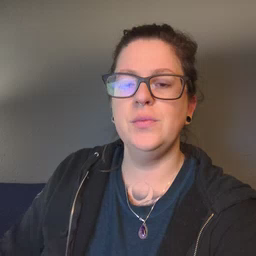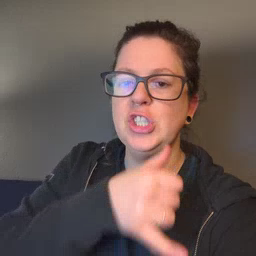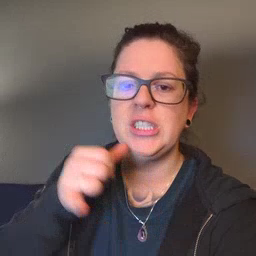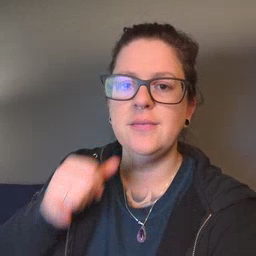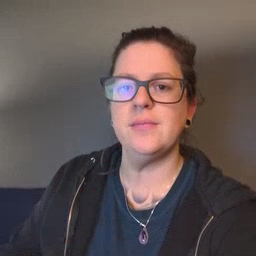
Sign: jeans